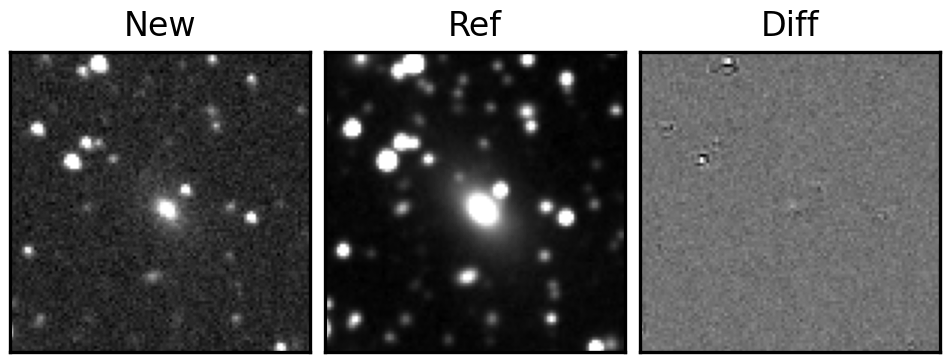
Label: real